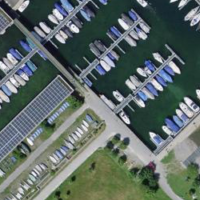
EUNIS habitat code: 53
Species observed at this site:
Prunella vulgaris
Lotus corniculatus
Salvia pratensis